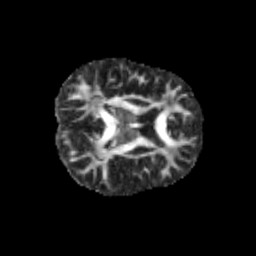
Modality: FA
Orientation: axial
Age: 12
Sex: female
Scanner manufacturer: siemens
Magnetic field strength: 3 T
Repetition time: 3.8 s
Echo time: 0.07 s